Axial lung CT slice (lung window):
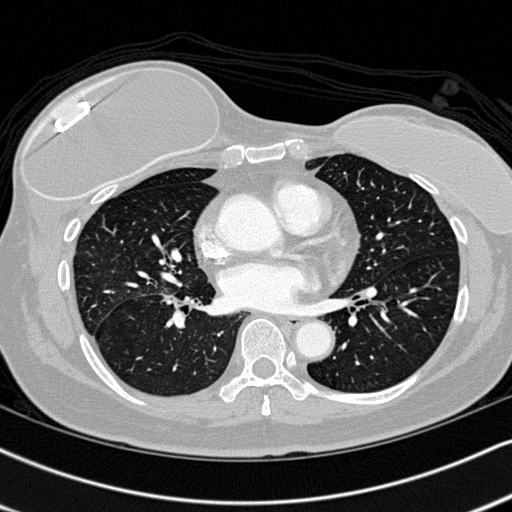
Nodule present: no